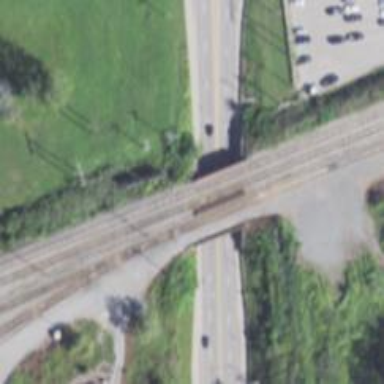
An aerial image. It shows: Railway bridge over siding rail service.